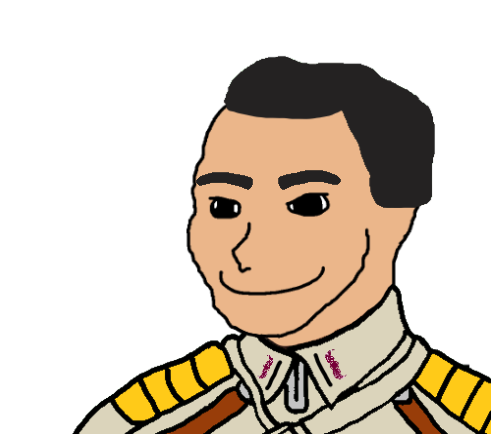
Label: 5_Oomer